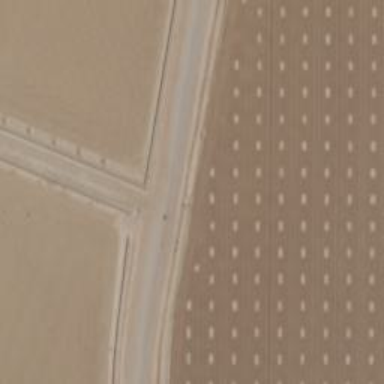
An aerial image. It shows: Irrigation culvert used for service.